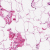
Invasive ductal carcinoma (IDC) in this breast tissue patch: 0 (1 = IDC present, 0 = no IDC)